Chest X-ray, AP view. Patient: 65 years old, sex M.
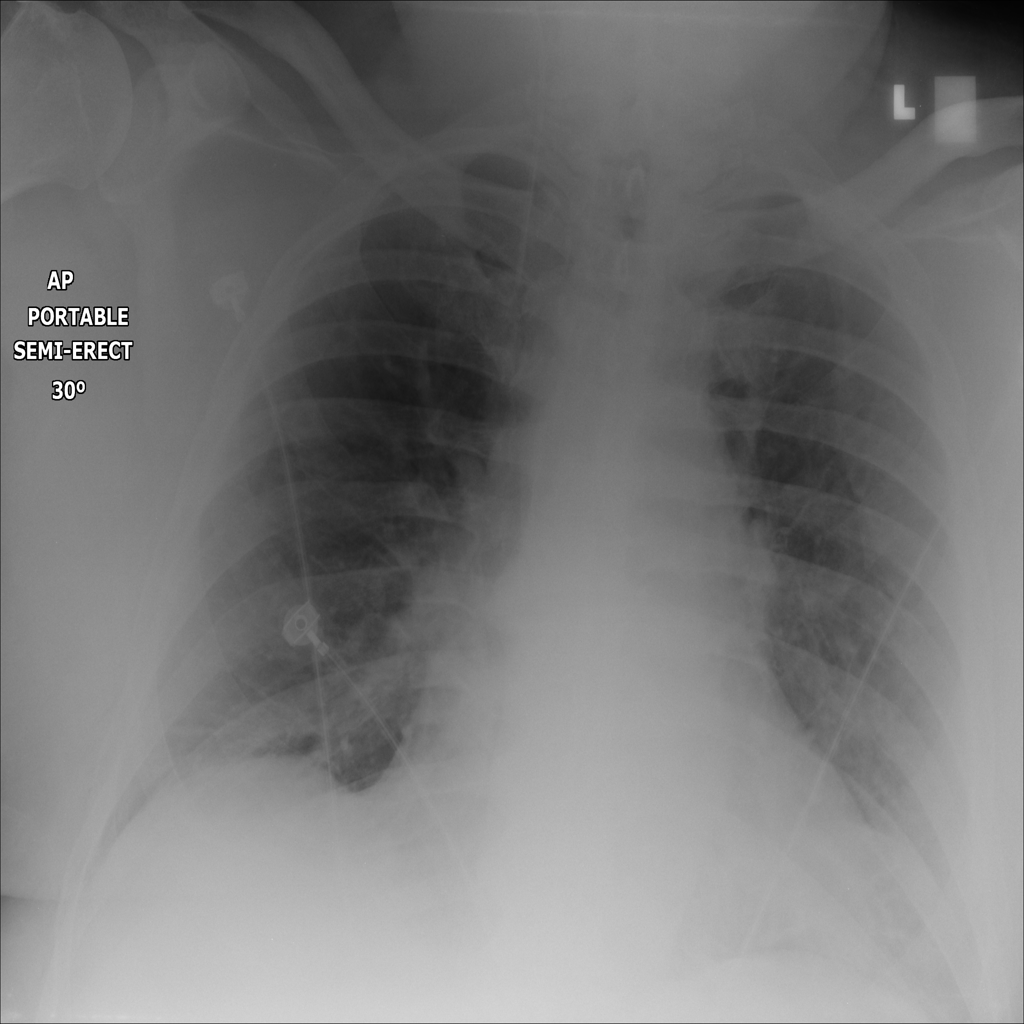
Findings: No Finding